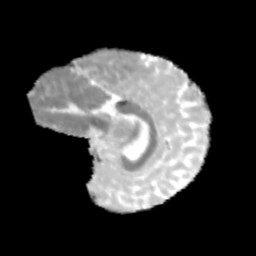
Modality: MD
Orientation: sagittal
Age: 12
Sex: female
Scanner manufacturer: siemens
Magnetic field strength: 3 T
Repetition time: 3.8 s
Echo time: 0.07 s